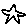
Label: star